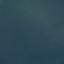
Land use / land cover: SeaLake